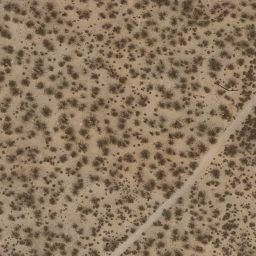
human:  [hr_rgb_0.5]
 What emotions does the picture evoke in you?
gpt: chaparral